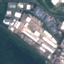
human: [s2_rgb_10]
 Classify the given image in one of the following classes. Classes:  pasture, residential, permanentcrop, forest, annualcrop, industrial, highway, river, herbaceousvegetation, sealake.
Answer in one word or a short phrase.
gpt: Industrial